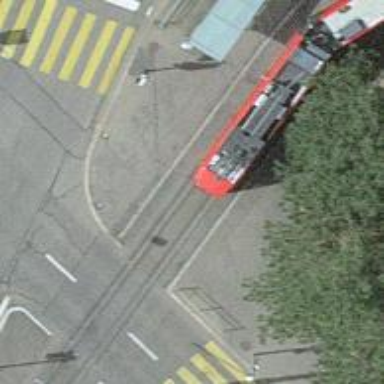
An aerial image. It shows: Tram stop with stop position for public transport.